Question: I have been playing with Core Plot and trying to create a dynamic date x-axis. From the date plot example I have managed to create a static date axis, but would like to create a two-minute window at any time and update the xRange values. I am not sure on how to pass dates as the xRange min and length values and display time on the x-axis.
I have looked at examples, but I haven't been able to utilize 'NSTimeInterval' (if this is how to do it...).
Below is the picture (if it helps)

Below is my attempt so far; can someone please advise me on how to achieve this?
'''
- (void)loadView {
// Alloc & Init Main View and since the display resolution is 1024x768 take 20 off for labels later
UIView *tmpView = [ [ UIView alloc ] initWithFrame:CGRectMake(0, 0, 1024.0,768.0) ];
[ tmpView setAutoresizingMask:UIViewAutoresizingFlexibleWidth | UIViewAutoresizingFlexibleHeight ];
[ tmpView setBackgroundColor:[ UIColor redColor ] ];
// Alloc Graph View
graphView = [ [ CPGraphHostingView alloc ] initWithFrame:CGRectMake(0, 0, 1024.0,768.0) ];
[ tmpView addSubview:[ graphView autorelease ] ];
// Set MainView
[ self setView:[ tmpView autorelease ] ];
}
-(void)viewDidLoad{
[super viewDidLoad];
NSDate *refDate = [NSDate date];
// NSTimeInterval oneDay = 24 * 60 * 60;
NSTimeInterval oneHour = 60 * 60;
NSTimeInterval fivemin= 5 * 60;
// Create graph from theme
graph = [(CPXYGraph *) [CPXYGraph alloc] initWithFrame:self.view.bounds];
CPTheme *theme = [CPTheme themeNamed:kCPDarkGradientTheme];
[graph applyTheme:theme];
graphView.hostedGraph = graph;
//padding
graph.paddingLeft = 20.0;
graph.paddingTop = 20.0;
graph.paddingRight = 20.0;
graph.paddingBottom = 20.0;
graph.plotAreaFrame.paddingTop=10.0;
graph.plotAreaFrame.paddingLeft=50.0;
graph.plotAreaFrame.paddingRight=35.0;
graph.plotAreaFrame.paddingBottom=50.0;
// Setup scatter plot space
CPXYPlotSpace *plotSpace = (CPXYPlotSpace *)graph.defaultPlotSpace;
NSTimeInterval xLow = 0.0f;
plotSpace.xRange = [CPPlotRange plotRangeWithLocation:CPDecimalFromFloat(xLow) length:CPDecimalFromFloat(oneHour)];
plotSpace.yRange = [CPPlotRange plotRangeWithLocation:CPDecimalFromFloat(0.0f) length:CPDecimalFromFloat(100.0f)];
//Line Styles
CPLineStyle *lineStyle = [CPLineStyle lineStyle];
lineStyle.lineColor = [CPColor redColor];
lineStyle.lineWidth = 2.0f;
CPLineStyle *majorGridLineStyle = [CPLineStyle lineStyle];
majorGridLineStyle.lineWidth = 0.75;
majorGridLineStyle.lineColor = [[CPColor colorWithGenericGray:0.2] colorWithAlphaComponent:0.75];
CPLineStyle *minorGridLineStyle = [CPLineStyle lineStyle];
minorGridLineStyle.lineWidth = 0.25;
minorGridLineStyle.lineColor = [[CPColor whiteColor] colorWithAlphaComponent:0.1];
CPXYAxisSet *axisSet = (CPXYAxisSet *)graph.axisSet;
// X-Axes formatting
CPXYAxis *x = axisSet.xAxis;
x.majorIntervalLength = CPDecimalFromFloat(oneHour);
x.orthogonalCoordinateDecimal = CPDecimalFromString(@"0");
x.minorTicksPerInterval = 0;
x.labelOffset=0;
NSDateFormatter *dateFormatter = [[[NSDateFormatter alloc] init] autorelease];
dateFormatter.dateStyle = kCFDateFormatterShortStyle;
CPTimeFormatter *timeFormatter = [[[CPTimeFormatter alloc] initWithDateFormatter:dateFormatter] autorelease];
timeFormatter.referenceDate = refDate;
x.labelFormatter = timeFormatter;
x.majorGridLineStyle = majorGridLineStyle;
x.minorGridLineStyle = minorGridLineStyle;
x.title=@"Time Axis";
//Y-Axes formatting
CPXYAxis *y = axisSet.yAxis;
y.majorIntervalLength = [ [ NSDecimalNumber decimalNumberWithString:@"10.0" ] decimalValue ];
y.orthogonalCoordinateDecimal = CPDecimalFromString(@"0");
y.minorTicksPerInterval = 5;
y.labelOffset = 0.0;
y.majorGridLineStyle = majorGridLineStyle;
y.minorGridLineStyle = minorGridLineStyle;
y.preferredNumberOfMajorTicks = 10;
y.minorTickLineStyle = nil;
y.labelTextStyle = nil;
y.visibleRange = [CPPlotRange plotRangeWithLocation:CPDecimalFromFloat(0.0f) length:CPDecimalFromFloat(100.0f)];
CPConstraints yConstraints = {CPConstraintFixed, CPConstraintFixed};
y.isFloatingAxis=YES;
y.constraints=yConstraints;
// Create a plot that uses the data source method
CPScatterPlot *dataSourceLinePlot = [[[CPScatterPlot alloc] init] autorelease];
dataSourceLinePlot.identifier = @"Date Plot";
dataSourceLinePlot.dataLineStyle = lineStyle;
dataSourceLinePlot.dataSource = self;
[graph addPlot:dataSourceLinePlot];
mydata = [[NSMutableArray alloc]initWithObjects:
[NSDecimalNumber numberWithInt:0],
nil ];
//a timer to re-load the graph every 2 seconds and re-draw x-axis
Timer = [NSTimer scheduledTimerWithTimeInterval:2.0 target:self selector:@selector(testingTimer:) userInfo:nil repeats:YES];
}
-(NSUInteger)numberOfRecordsForPlot:(CPPlot *)plot
{
return mydata.count;
}
-(NSNumber *)numberForPlot:(CPPlot *)plot field:(NSUInteger)fieldEnum recordIndex:(NSUInteger)index
{
switch ( fieldEnum ) {
case CPScatterPlotFieldX:
return (NSDecimalNumber *)[NSDecimalNumber numberWithUnsignedInteger:index];
case CPScatterPlotFieldY:
return [mydata objectAtIndex:index];
}
return nil;
}
-(void) testingTimer: (NSTimer *) Timer{
//generating random number and add to mydata array
testdata=arc4random() % 100;
[mydata addObject:[NSNumber numberWithInt:testdata]];
[graph reloadData];
count++;
CPXYPlotSpace *plotSpace = (CPXYPlotSpace *)graph.defaultPlotSpace;
plotSpace.xRange = [CPPlotRange plotRangeWithLocation:CPDecimalFromFloat(count) length:CPDecimalFromFloat(5*30.0f)];
}
'''
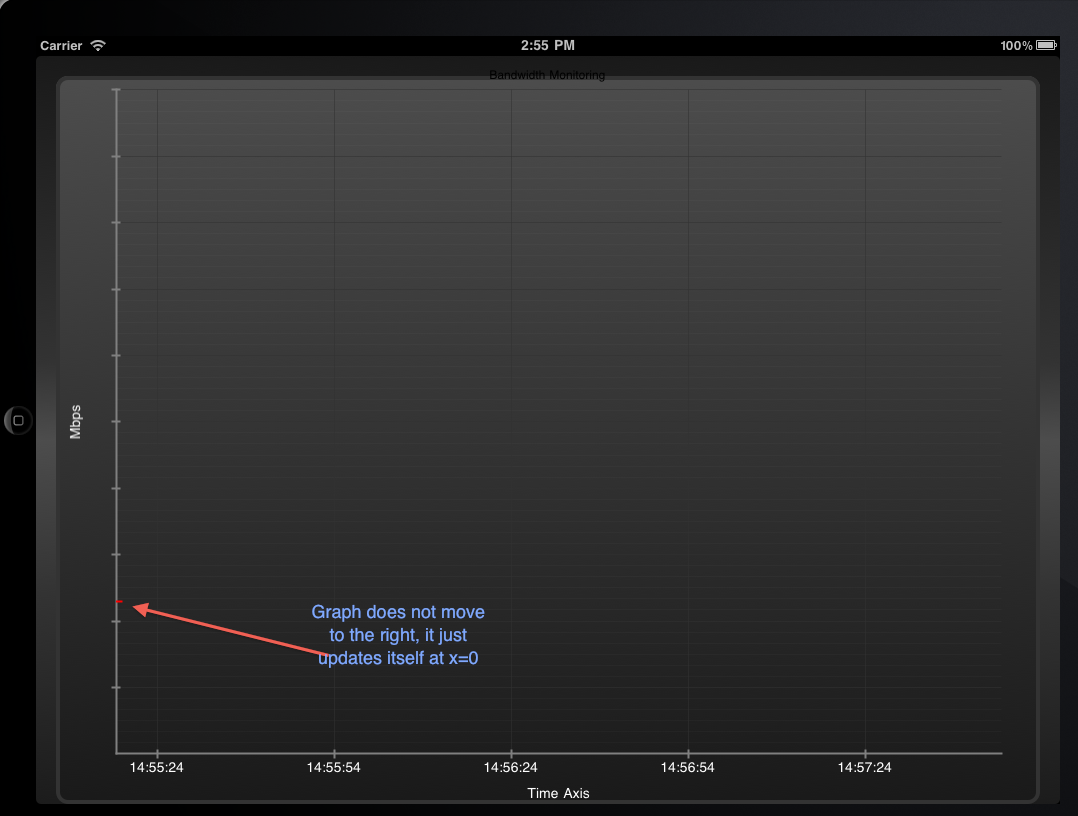
Answer: the location for the xRange is where you want the plot to start, for example if you had 5 minutes(assuming 1 entry per second) of data loaded for the plot and you wanted to start at minute 3 your location would be 3*60. your length would always be 2*60 if you only want to show 2 minutes of data.
you probably want to change x.majorIntervalLength as well, that value controls how often a major tick is placed along the x axis. your major tick usually has a label associated with it, so you'd want to lower that value to something more appropriate for only 2 minutes of data